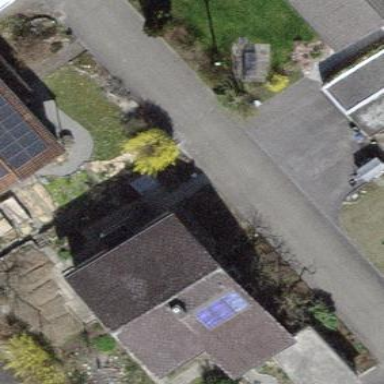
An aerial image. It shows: Simple house.